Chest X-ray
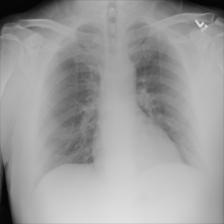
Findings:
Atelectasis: negative
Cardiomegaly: negative
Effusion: negative
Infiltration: negative
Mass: negative
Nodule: negative
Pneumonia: negative
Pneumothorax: negative
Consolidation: positive
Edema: negative
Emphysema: negative
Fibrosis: negative
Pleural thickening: negative
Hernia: negative